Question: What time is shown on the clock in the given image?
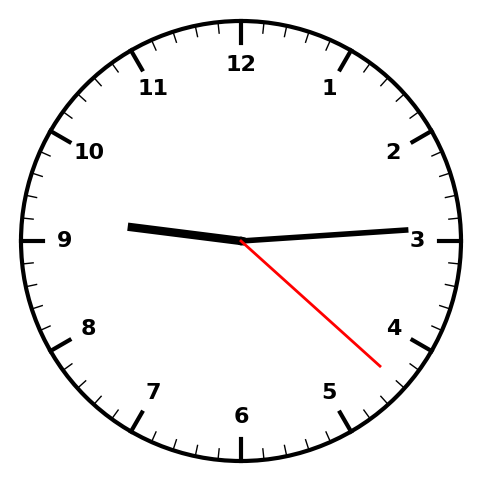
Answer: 09:14:22